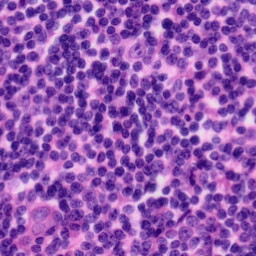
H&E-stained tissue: Tonsil